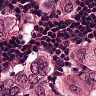
Metastatic tissue present: yes